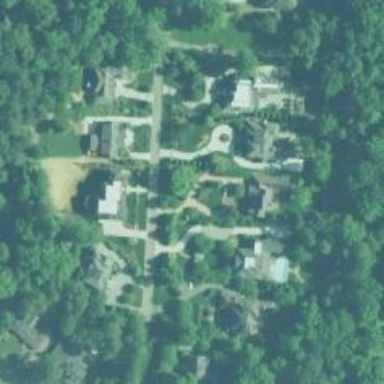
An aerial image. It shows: Driveway.